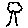
Label: tree